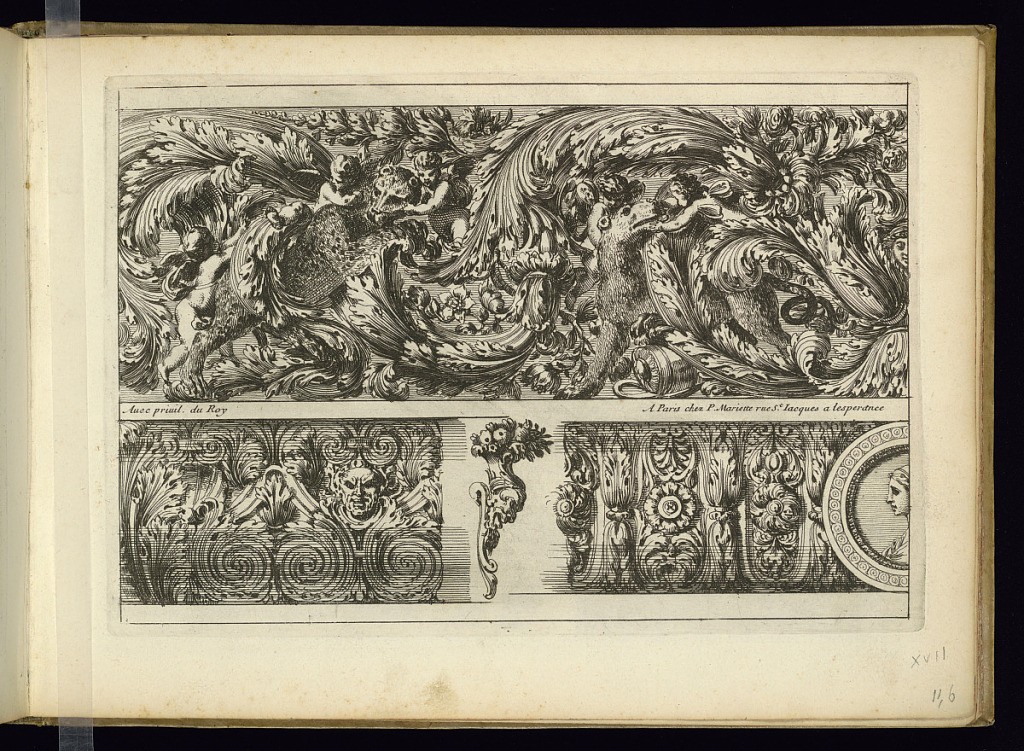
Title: Three Frieze Designs
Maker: Jean Le Pautre, French, 1618–1682
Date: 1657–82
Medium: Etching on laid paper
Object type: Print
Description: A larger ornamental frieze above with two smaller designs below with scrolling leaves (rinceaux), mascarons (masks), putti, flowers, leopards, rosettes, fruit, s-scrolls, and a roundel profile portrait.